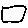
Label: square